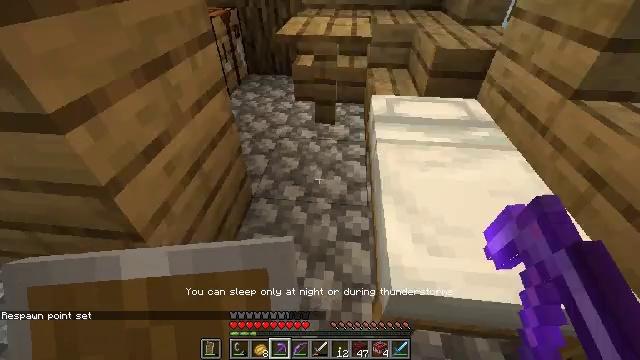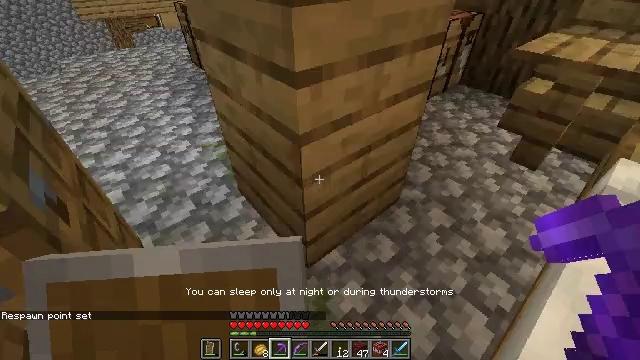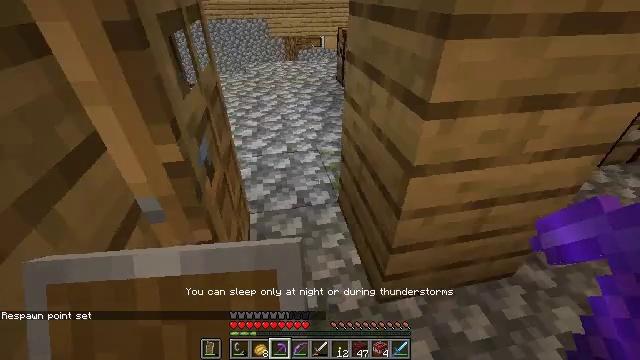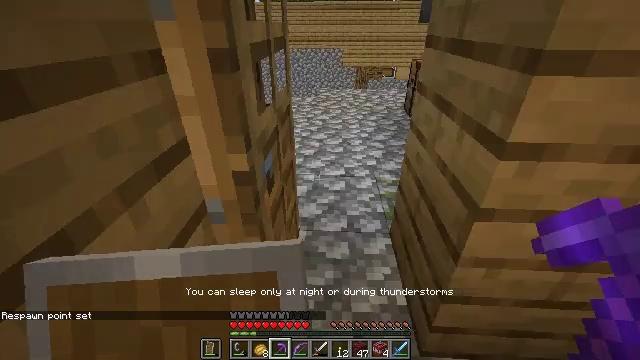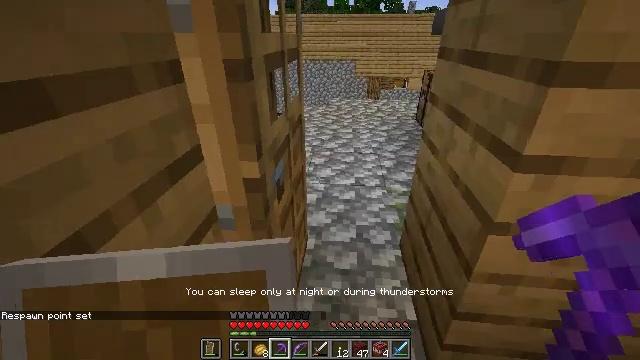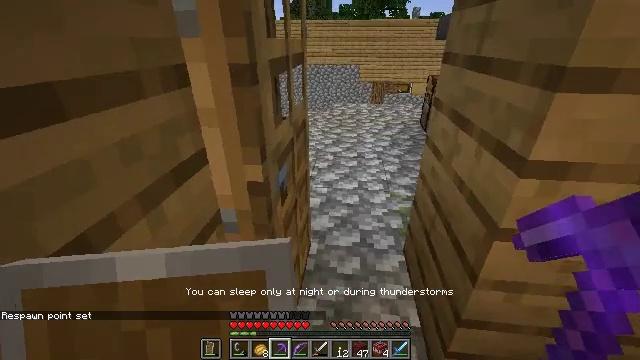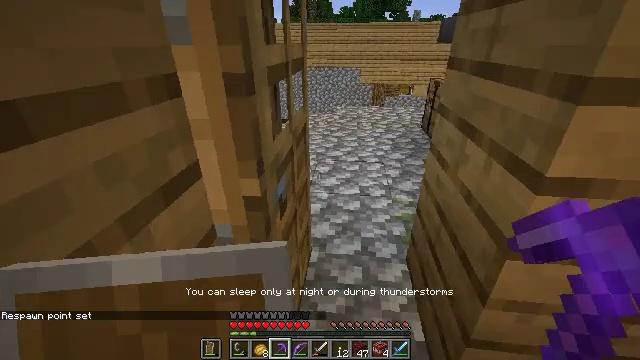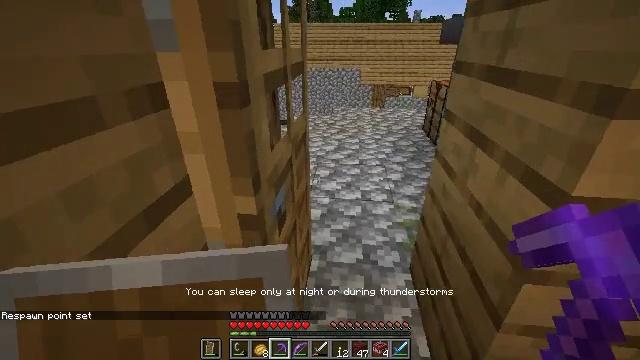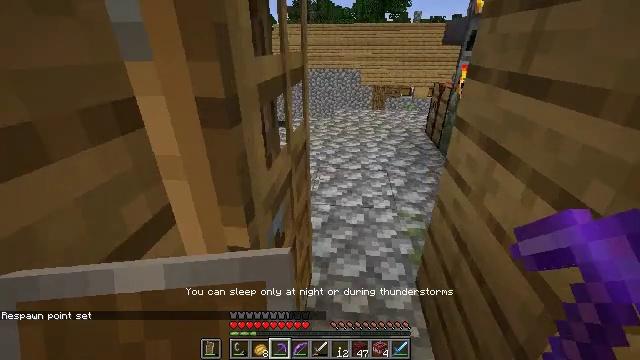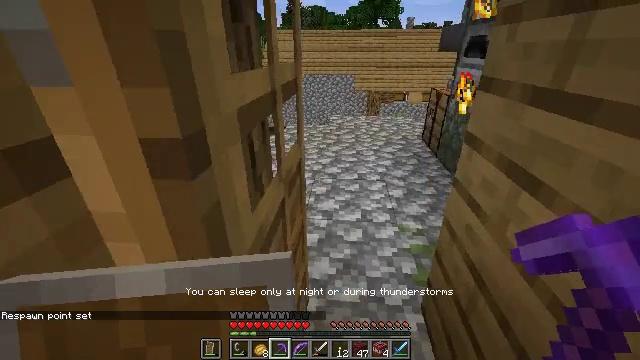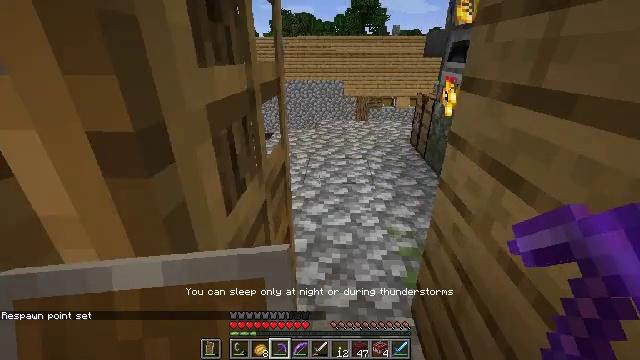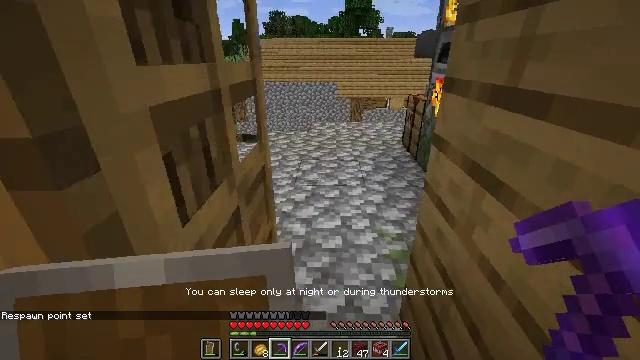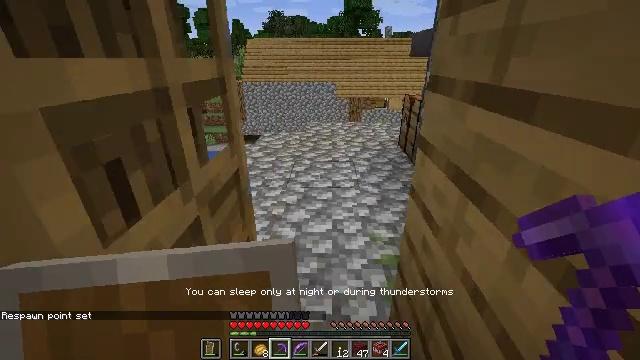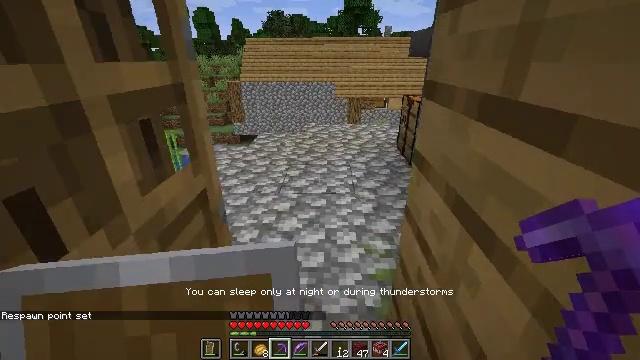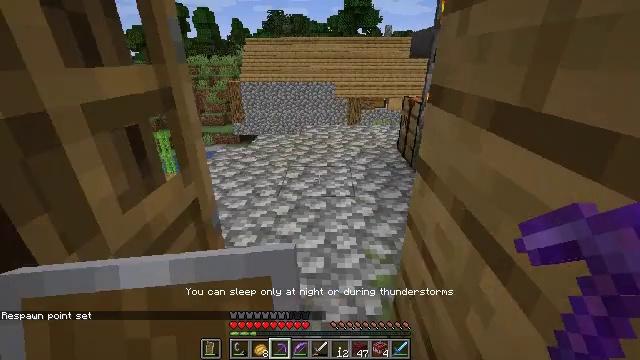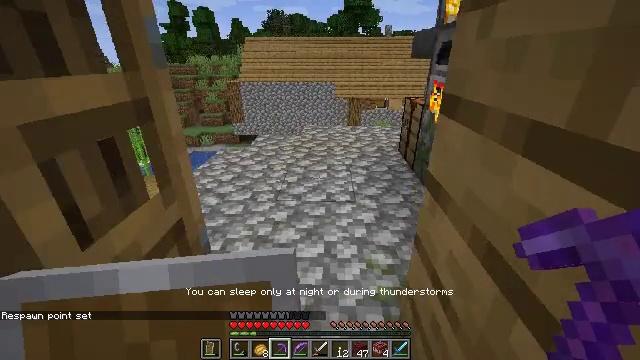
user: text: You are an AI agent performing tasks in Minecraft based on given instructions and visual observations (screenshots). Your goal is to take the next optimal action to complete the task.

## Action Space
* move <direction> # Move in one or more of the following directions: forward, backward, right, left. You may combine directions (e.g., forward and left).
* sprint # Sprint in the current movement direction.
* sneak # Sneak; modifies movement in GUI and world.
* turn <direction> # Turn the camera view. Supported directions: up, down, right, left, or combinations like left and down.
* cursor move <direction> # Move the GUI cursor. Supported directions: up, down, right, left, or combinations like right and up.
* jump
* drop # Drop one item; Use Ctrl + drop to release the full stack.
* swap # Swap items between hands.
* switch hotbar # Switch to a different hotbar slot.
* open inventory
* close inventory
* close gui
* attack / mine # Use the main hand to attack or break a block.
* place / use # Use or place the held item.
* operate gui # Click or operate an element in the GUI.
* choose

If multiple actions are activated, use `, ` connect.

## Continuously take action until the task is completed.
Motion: motion action
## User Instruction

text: Use ancient debris in the furnace to create netherite scrap.
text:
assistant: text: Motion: turn left
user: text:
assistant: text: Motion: turn left and up
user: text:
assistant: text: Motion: turn left and up
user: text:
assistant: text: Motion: turn left and up
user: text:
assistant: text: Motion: no_op
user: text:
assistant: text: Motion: move forward
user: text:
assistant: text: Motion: move forward
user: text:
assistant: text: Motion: move forward
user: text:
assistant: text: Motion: move forward, turn right and up
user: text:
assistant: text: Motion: move forward and move right, turn right and up
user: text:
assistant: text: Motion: move forward and move right, turn right
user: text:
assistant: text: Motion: move forward and move right
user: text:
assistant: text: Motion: move forward and move right
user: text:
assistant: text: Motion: move forward and move right
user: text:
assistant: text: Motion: move forward and move right
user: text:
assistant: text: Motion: move forward and move right
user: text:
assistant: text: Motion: move forward and move right
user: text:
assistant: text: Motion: move forward
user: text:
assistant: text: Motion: move forward
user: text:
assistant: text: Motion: move forward, turn right
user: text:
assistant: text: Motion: turn right
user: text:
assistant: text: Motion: turn right
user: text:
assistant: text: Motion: turn right and up
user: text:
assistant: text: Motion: move back, turn right and up
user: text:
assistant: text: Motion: move back, turn right
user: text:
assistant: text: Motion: move back, turn right
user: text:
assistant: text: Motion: move back, turn right
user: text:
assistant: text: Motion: move back, turn right
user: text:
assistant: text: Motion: move back, turn right
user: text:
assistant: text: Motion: turn right